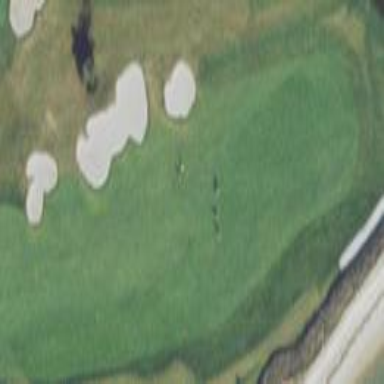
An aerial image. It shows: Golf fairway surrounded by grass.